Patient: sex M, age 75
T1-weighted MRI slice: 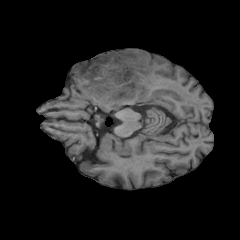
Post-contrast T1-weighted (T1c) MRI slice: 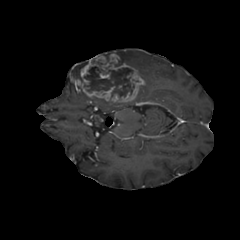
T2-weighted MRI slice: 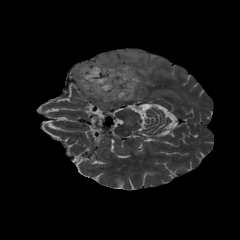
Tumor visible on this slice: yes
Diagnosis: Glioblastoma, IDH-wildtype
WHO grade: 4